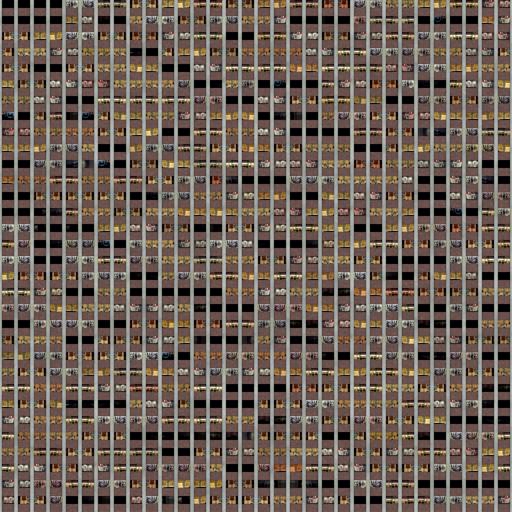
Tags: facade night skyscraper wall window windows